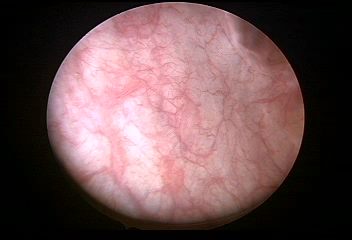
Modality: WLC
Class: Foreign bodies
Subclass: AirBubble
Bladder cancer association: No
Annotated structures: Air bubble